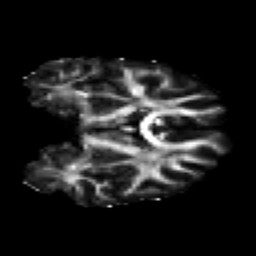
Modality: FA
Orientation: coronal
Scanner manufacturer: ge
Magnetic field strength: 3 T
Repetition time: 7.98 s
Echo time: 0.0701 s